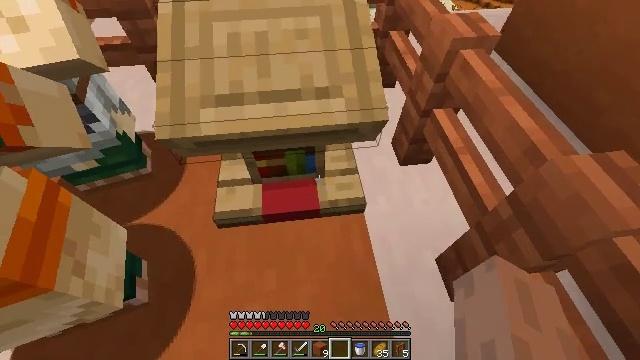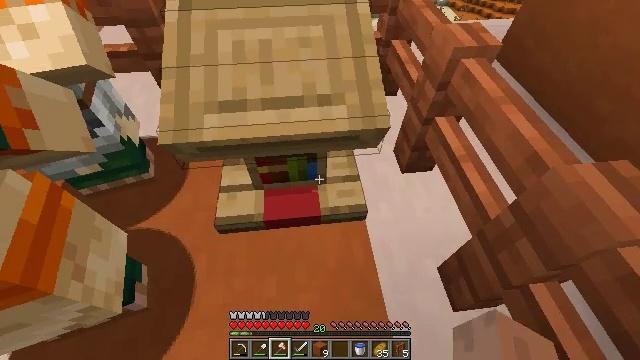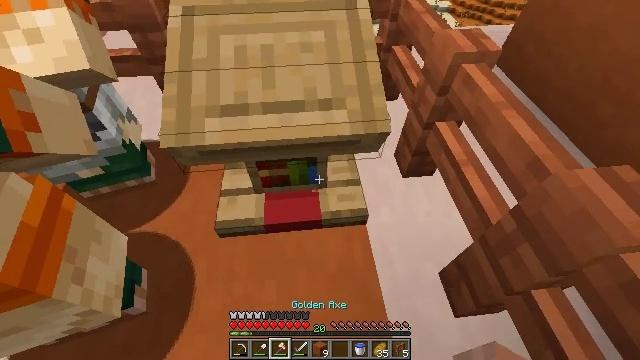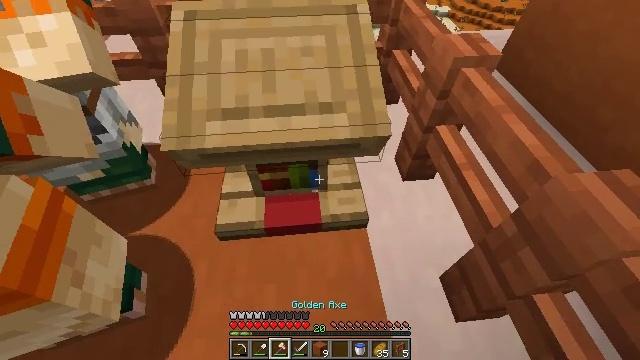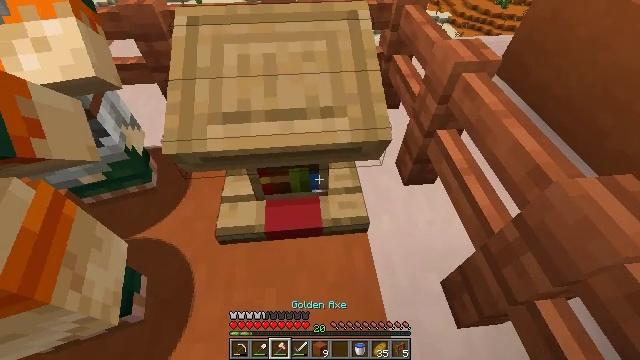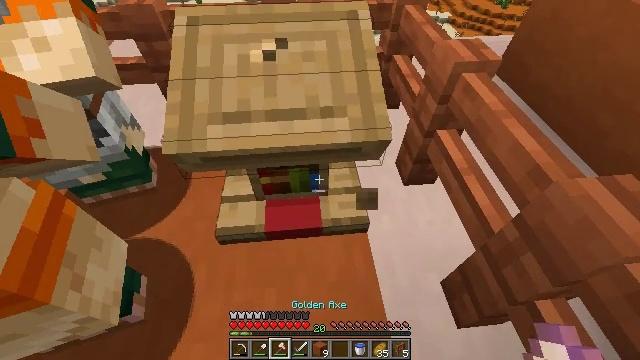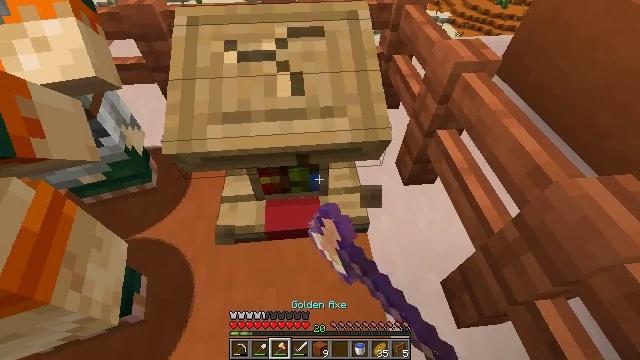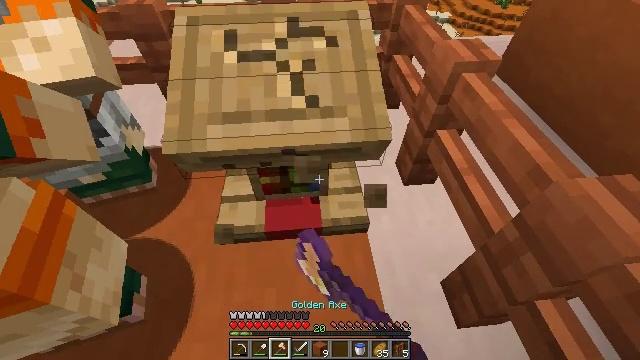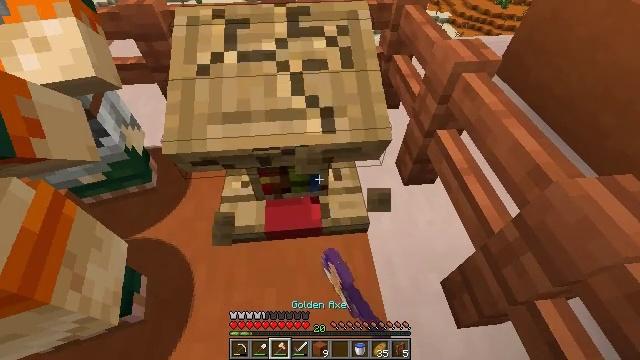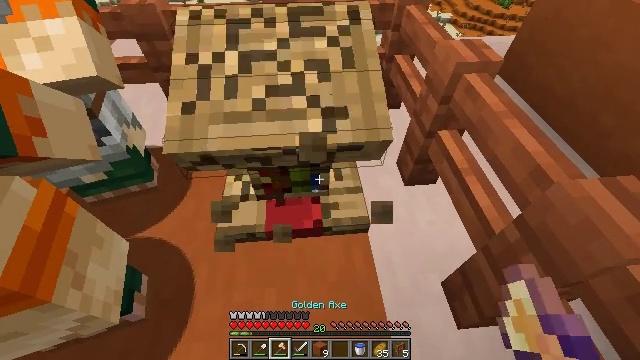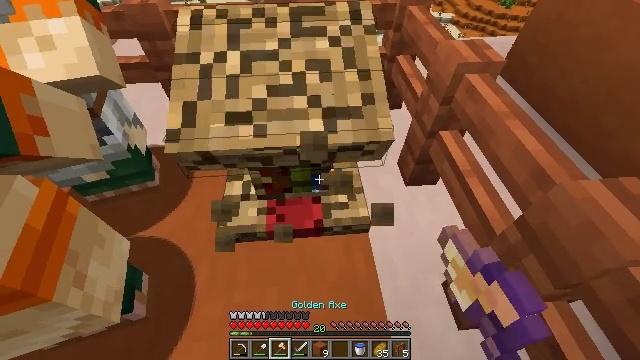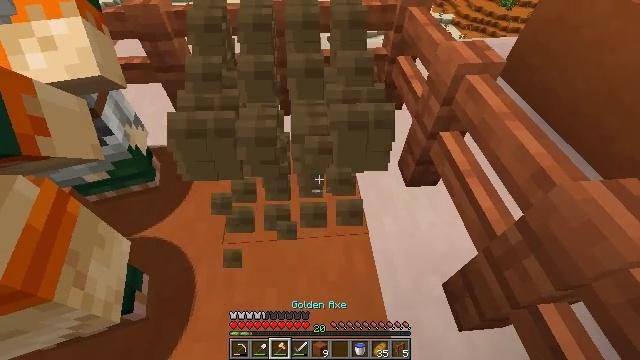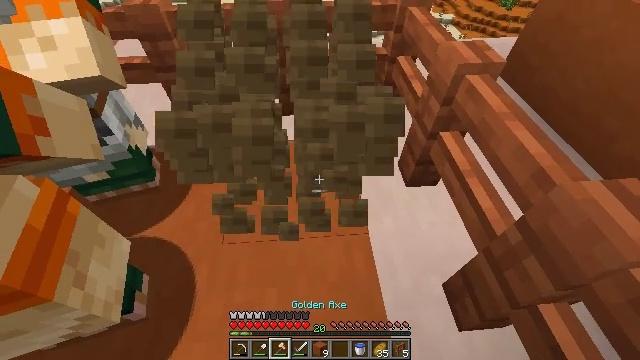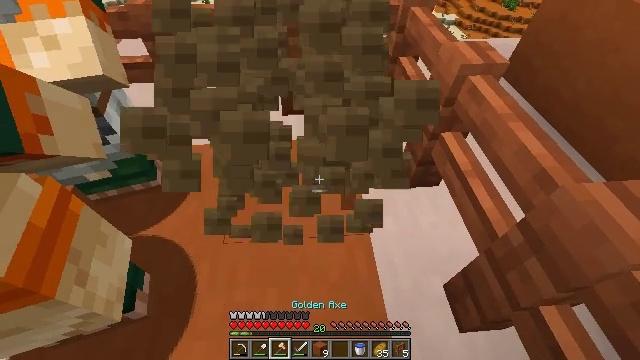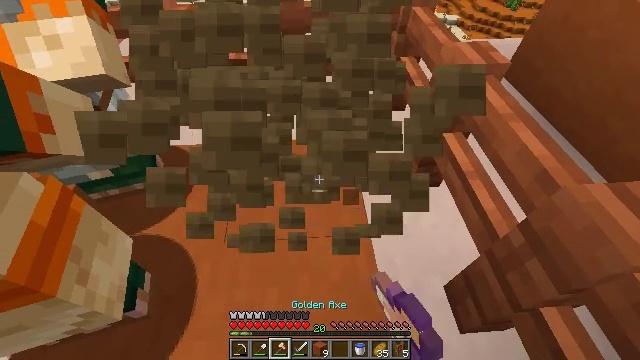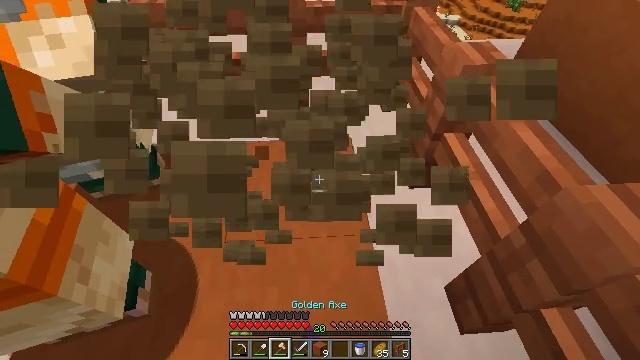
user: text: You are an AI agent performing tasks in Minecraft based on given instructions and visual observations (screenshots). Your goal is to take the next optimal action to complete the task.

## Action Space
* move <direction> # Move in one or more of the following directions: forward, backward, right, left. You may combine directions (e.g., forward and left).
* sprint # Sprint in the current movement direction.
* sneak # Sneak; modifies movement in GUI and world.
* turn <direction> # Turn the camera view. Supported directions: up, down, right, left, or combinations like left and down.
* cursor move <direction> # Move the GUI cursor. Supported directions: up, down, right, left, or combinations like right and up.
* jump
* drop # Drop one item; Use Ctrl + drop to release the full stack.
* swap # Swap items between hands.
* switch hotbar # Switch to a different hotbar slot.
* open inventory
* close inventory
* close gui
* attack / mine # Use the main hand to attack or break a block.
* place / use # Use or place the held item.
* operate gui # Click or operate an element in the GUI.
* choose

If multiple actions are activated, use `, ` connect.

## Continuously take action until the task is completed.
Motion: motion action
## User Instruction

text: Break the lectern to relocate it.
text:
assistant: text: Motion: turn up, switch to hotbar 3
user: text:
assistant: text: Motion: switch to hotbar 3
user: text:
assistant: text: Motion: switch to hotbar 3
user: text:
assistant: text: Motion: switch to hotbar 3
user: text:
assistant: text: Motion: attack / mine
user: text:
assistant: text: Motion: attack / mine
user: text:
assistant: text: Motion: attack / mine
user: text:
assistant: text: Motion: attack / mine
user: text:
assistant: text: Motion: attack / mine
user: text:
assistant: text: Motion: attack / mine
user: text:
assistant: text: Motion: attack / mine
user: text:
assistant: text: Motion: attack / mine
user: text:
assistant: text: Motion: attack / mine
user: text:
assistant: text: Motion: attack / mine
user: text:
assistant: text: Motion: attack / mine
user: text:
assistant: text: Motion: attack / mine